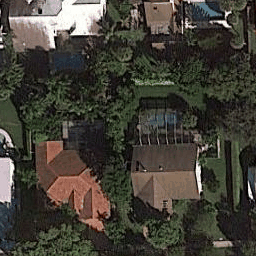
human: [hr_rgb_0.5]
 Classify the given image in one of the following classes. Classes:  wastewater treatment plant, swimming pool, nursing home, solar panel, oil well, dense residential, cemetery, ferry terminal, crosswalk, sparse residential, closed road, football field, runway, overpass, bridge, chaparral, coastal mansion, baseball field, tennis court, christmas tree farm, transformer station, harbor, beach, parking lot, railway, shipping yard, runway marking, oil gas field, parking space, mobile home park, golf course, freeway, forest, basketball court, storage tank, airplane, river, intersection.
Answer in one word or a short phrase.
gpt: coastal mansion